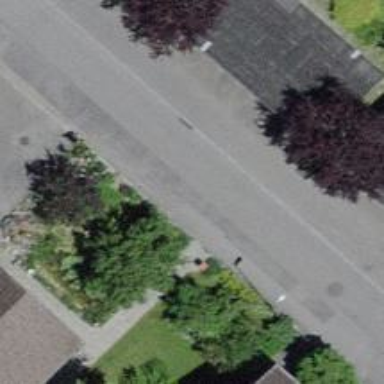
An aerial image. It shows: Carport parking area with surface for vehicles.